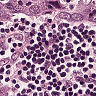
Metastatic tissue present: yes